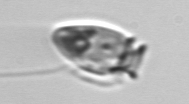
Label: Dinophysis_acuminata